Field crop: tomato
Growth stage: 2
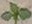
Species: solanum